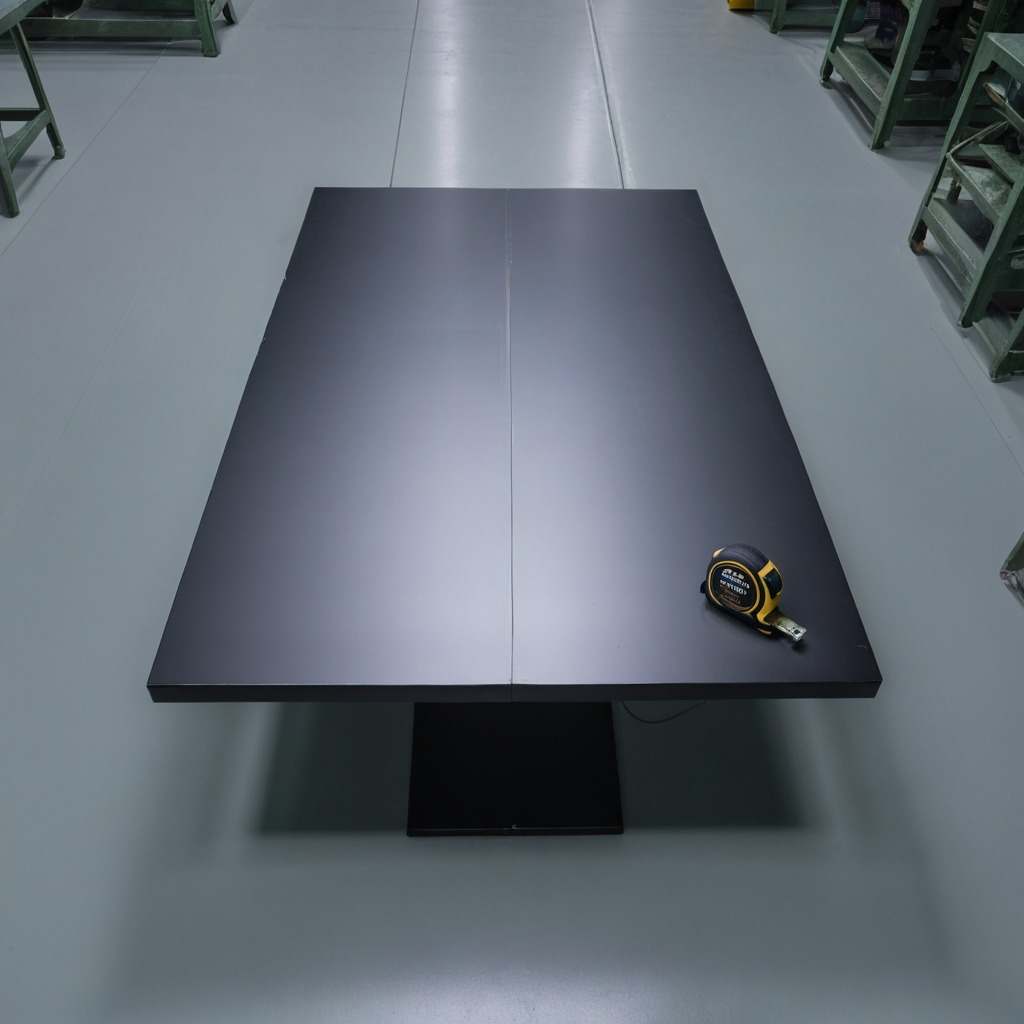
A measuring tape is lying on the tabletop.